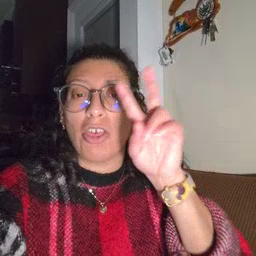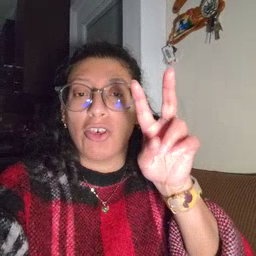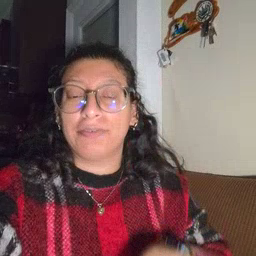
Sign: look